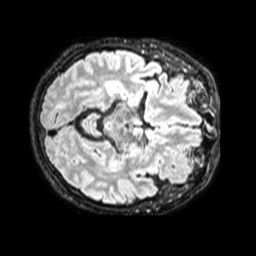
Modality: FLAIR
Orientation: axial
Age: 56
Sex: male
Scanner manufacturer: philips
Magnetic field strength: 1.5 T
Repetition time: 4.8 s
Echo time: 0.3364 s